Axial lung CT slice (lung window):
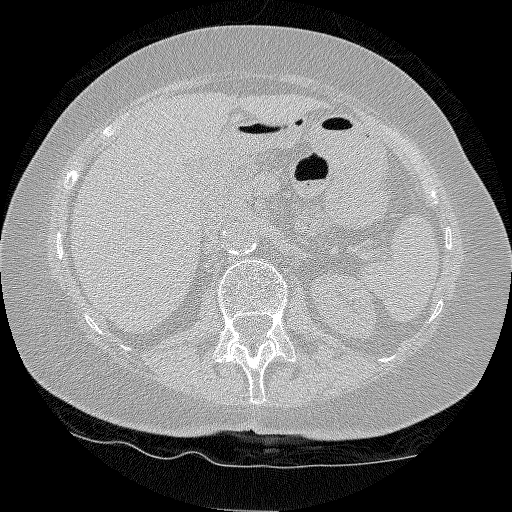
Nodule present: no